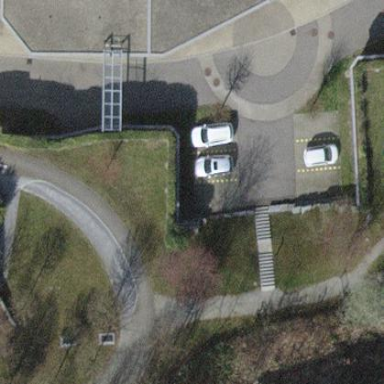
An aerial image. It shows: Parking area with surface.